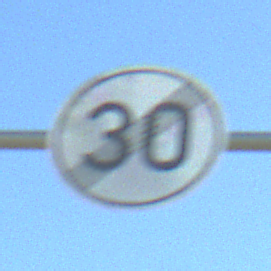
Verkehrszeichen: EndeGeschwindigkeit30
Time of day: MorningAfternoon
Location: Outdoor (Nature)
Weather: Clear
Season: Autumn
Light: Natural